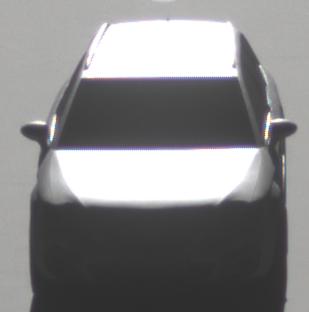
Make: SEAT
Model: Exeo ST 1.6
Detailed model: Exeo (3R) ST
Model produced from: 2010/05
Model produced until: 2010/08
Doors: 5
Color: white
Road condition: dry road
Daytime: morning or afternoon
Contrast: high contrast